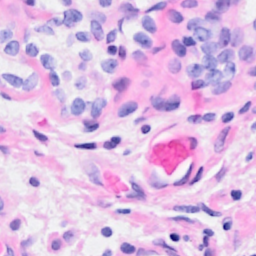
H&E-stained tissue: Breast